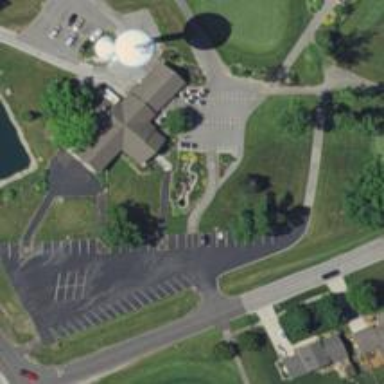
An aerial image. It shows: Path for golf carts.